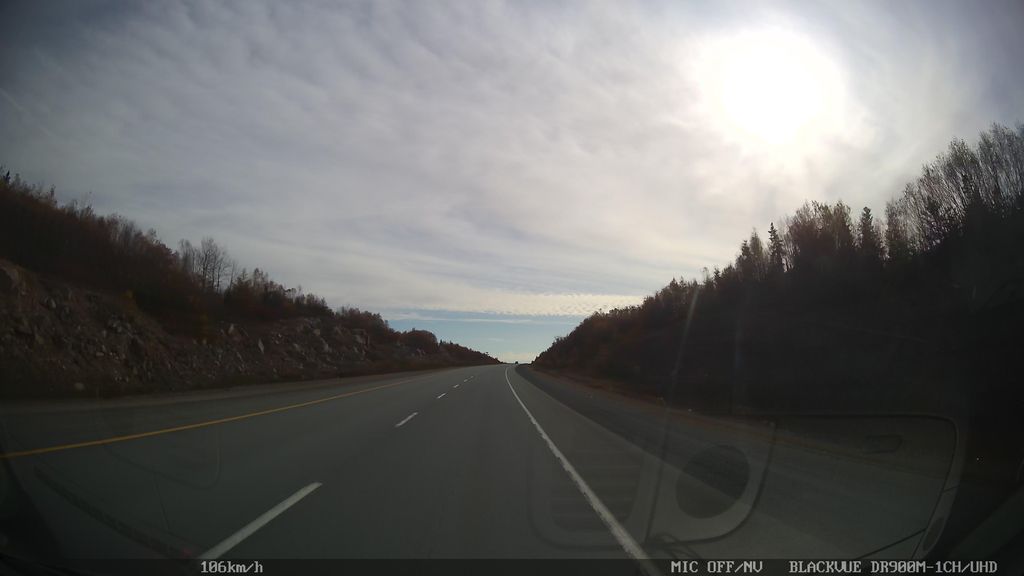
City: halifax